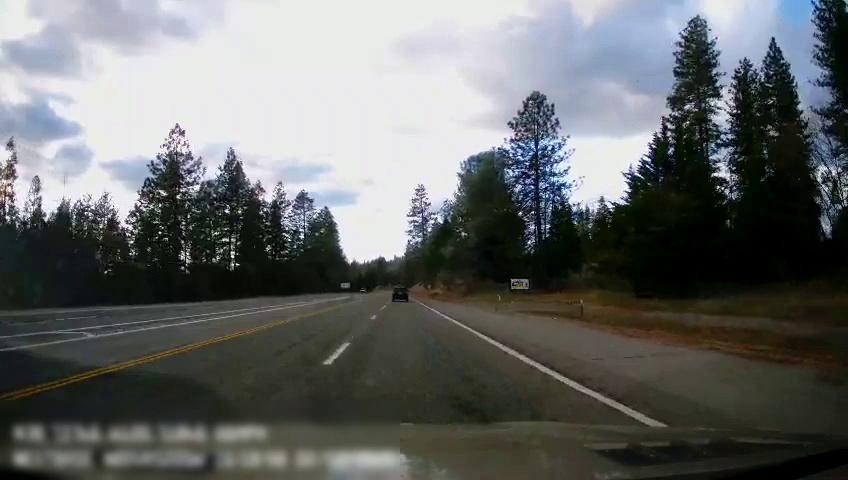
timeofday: Day
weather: Cloudy
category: Drivable Space
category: Vehicles | SUV
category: Lanes | Alternate Lane
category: Lanes | Opposite Lane
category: Lanes | Alternate Lane
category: Lanes | Alternate Lane
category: Lanes | Current Lane
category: Lanes | Current Lane